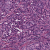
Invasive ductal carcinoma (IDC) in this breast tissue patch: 1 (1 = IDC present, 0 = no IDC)